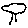
Label: tree